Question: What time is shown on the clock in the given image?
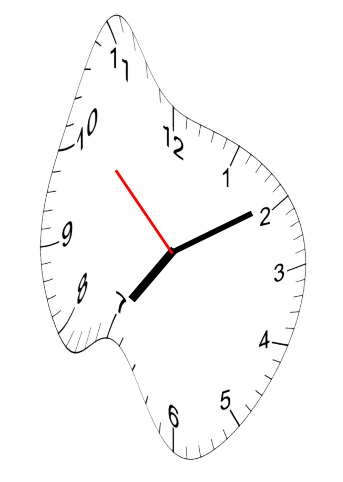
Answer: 07:09:52